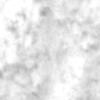
Label: no_change